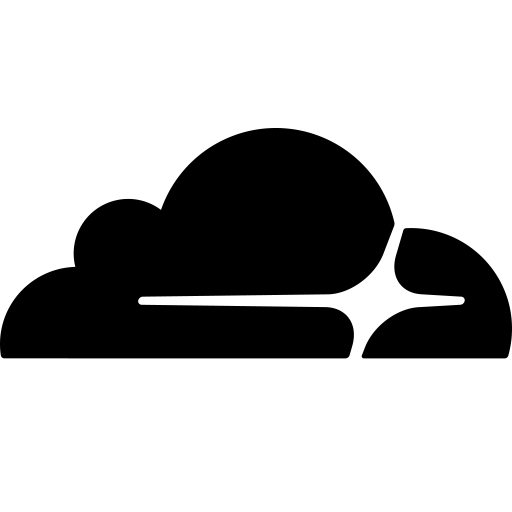
Tags: icon, FontAwesome, fa-icon, brand, cloudflare